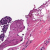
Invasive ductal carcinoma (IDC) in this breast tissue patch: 0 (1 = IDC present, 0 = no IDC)